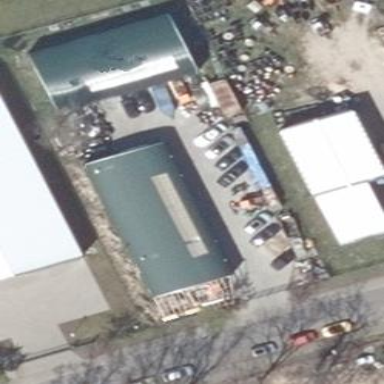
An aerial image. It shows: Building housing car repair shop.